Aerial crown-view tile of a tropical tree (Barro Colorado Island, Panama), acquired 20250512:
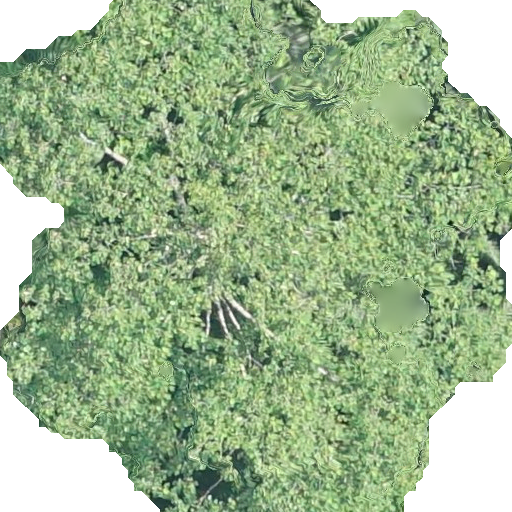
Species: Ochroma pyramidale
GBIF accepted scientific name: Ochroma pyramidale
Crown area: 352.375 m²